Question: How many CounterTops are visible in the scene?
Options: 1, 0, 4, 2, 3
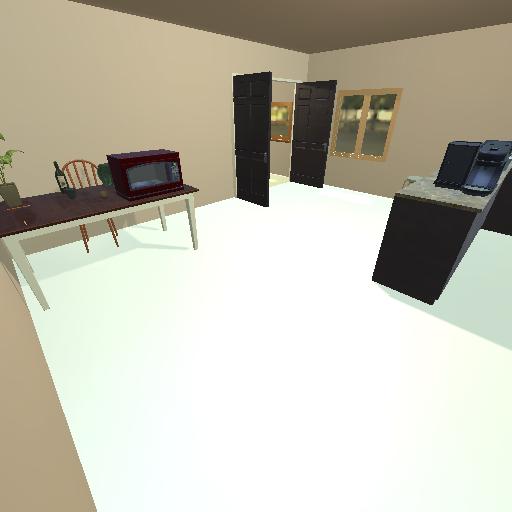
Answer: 1